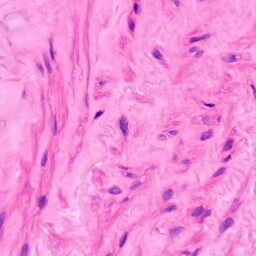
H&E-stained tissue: Lung